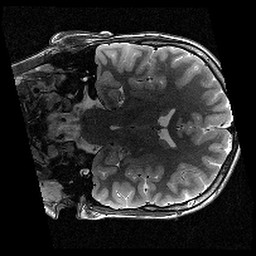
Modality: T2w
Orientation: coronal
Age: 11
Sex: male
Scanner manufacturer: siemens
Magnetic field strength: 3 T
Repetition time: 9.23 s
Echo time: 0.067 s